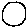
Label: circle